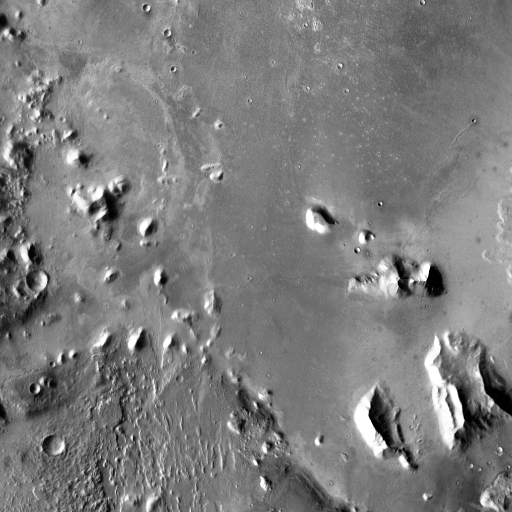
Crater classes present: Background, Other